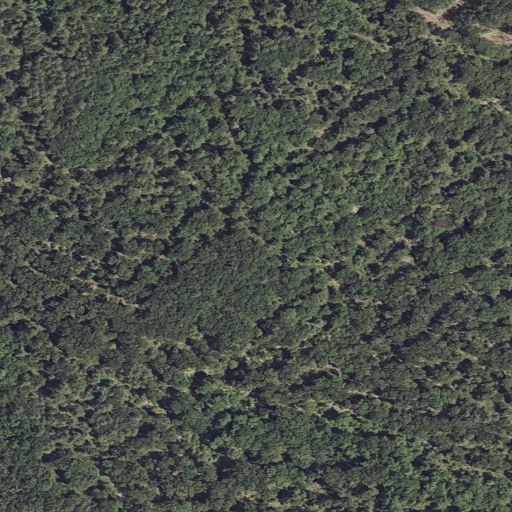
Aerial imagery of mountain in Maine named Joy Hill containing deciduous forest, mixed forest, and woody wetlands